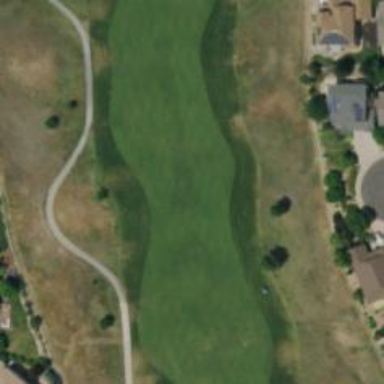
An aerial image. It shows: View of golf hole.